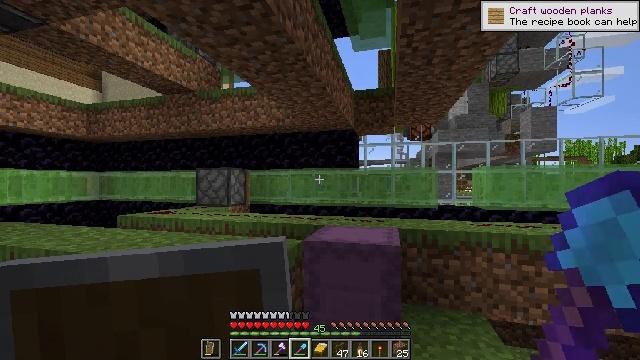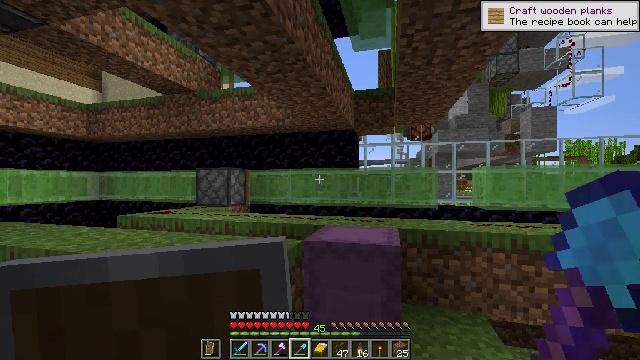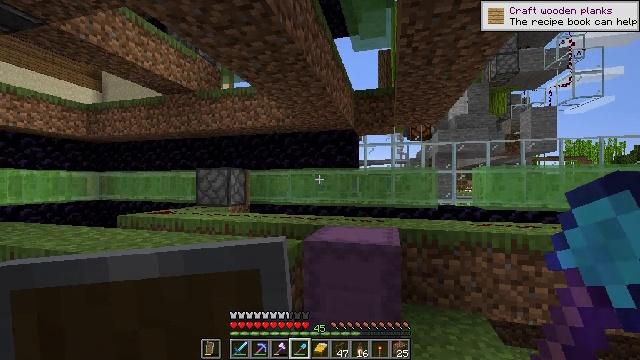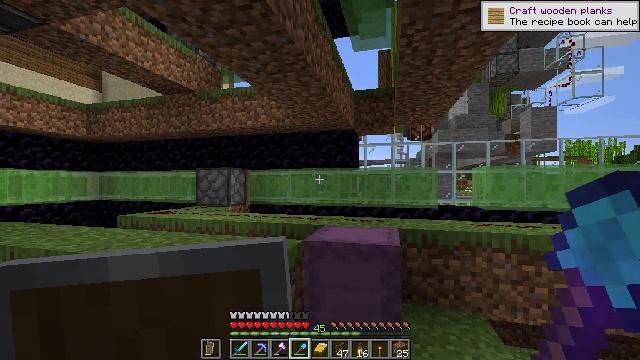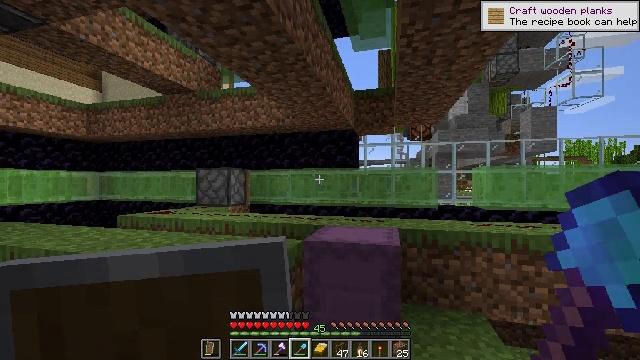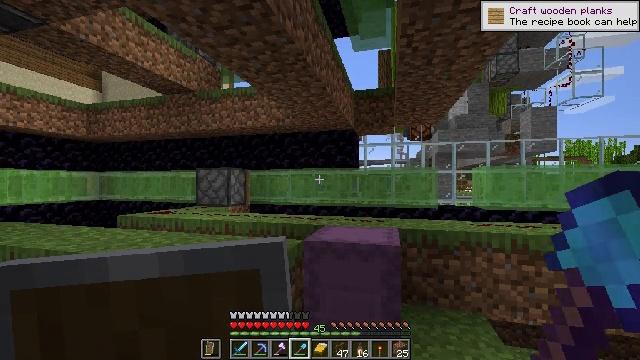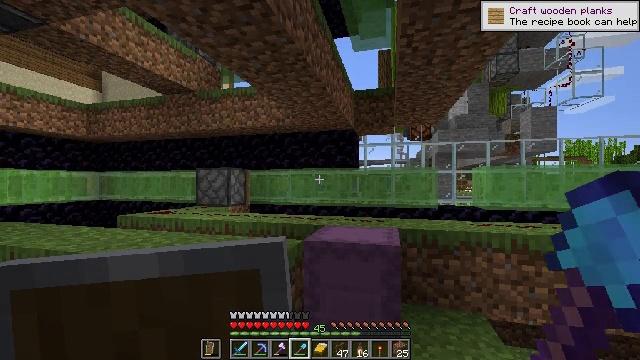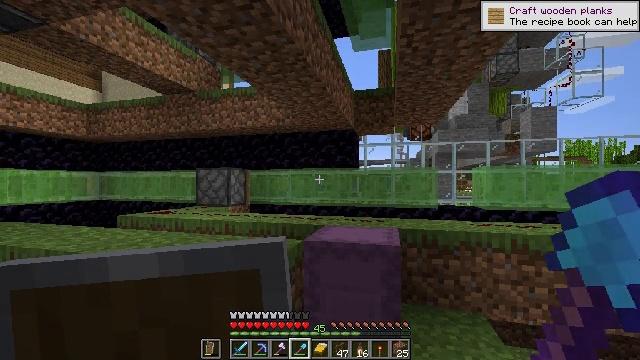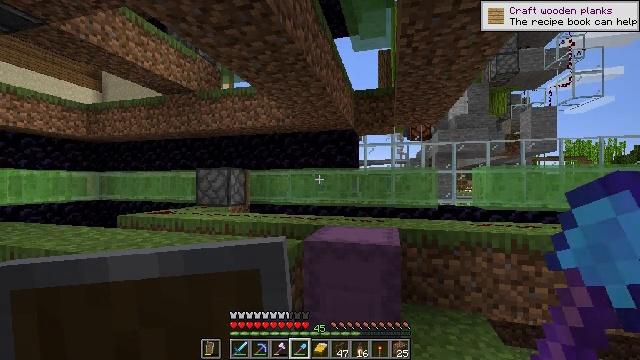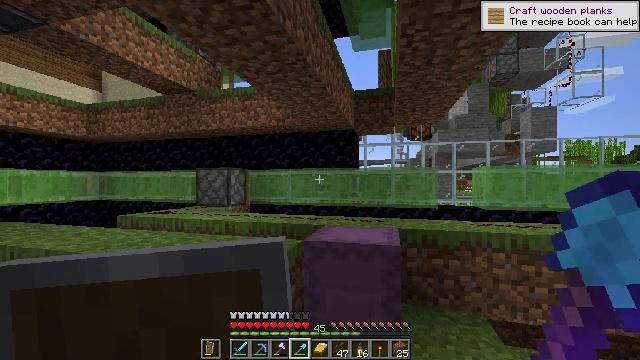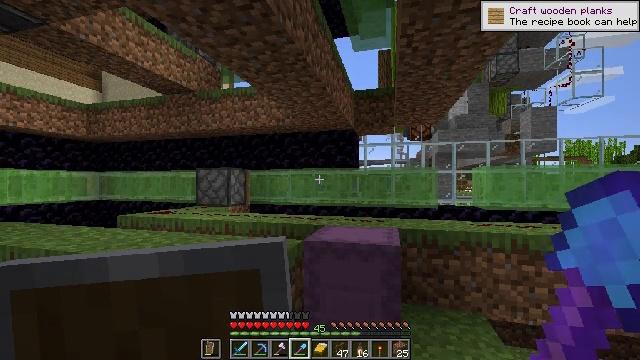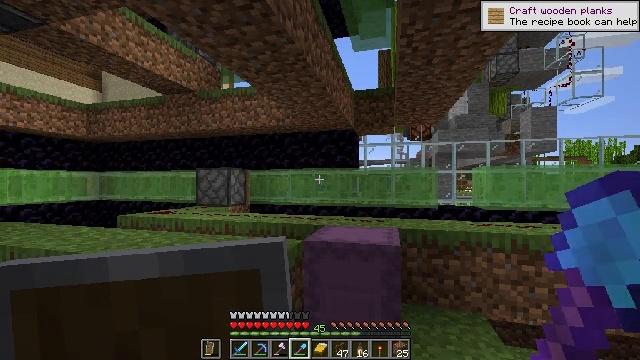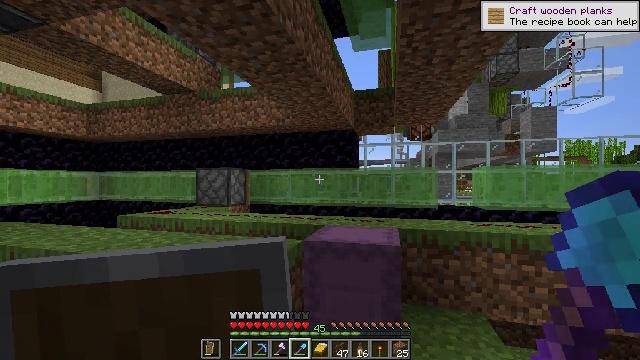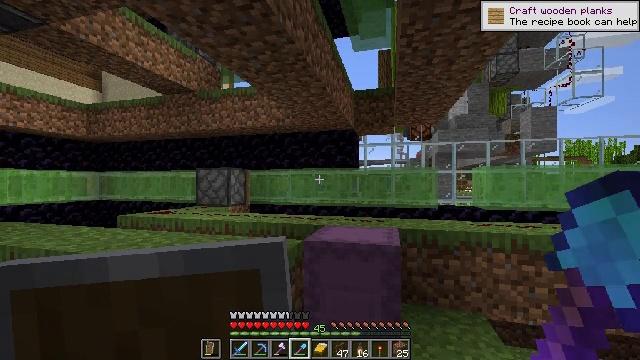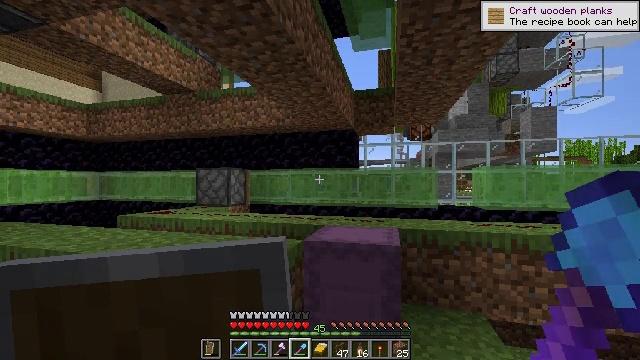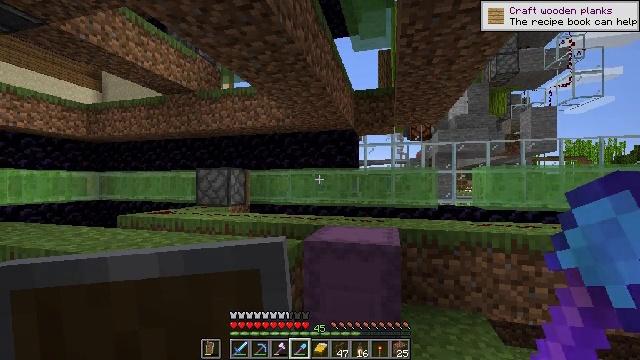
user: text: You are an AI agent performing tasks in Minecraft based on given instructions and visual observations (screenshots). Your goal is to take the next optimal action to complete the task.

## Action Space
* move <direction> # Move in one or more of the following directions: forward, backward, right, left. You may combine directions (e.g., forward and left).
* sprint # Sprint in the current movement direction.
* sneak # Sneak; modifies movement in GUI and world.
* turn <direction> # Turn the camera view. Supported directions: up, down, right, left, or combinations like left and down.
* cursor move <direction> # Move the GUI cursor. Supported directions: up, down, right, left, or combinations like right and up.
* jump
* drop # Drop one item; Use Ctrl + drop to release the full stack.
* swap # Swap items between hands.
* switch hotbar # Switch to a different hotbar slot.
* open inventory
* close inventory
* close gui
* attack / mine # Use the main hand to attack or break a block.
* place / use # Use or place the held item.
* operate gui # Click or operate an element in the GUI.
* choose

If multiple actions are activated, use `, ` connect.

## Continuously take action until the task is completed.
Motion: motion action
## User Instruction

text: Attack the sticky piston to retrieve it.
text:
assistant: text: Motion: no_op
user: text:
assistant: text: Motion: no_op
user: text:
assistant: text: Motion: no_op
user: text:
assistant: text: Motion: no_op
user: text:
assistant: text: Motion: no_op
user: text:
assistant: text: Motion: no_op
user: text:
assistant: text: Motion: no_op
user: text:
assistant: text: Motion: no_op
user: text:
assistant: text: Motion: no_op
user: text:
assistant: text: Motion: no_op
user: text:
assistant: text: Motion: no_op
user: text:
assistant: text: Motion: no_op
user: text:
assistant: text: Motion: no_op
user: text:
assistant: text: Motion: no_op
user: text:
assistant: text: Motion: no_op
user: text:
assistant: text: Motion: no_op
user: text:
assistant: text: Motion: no_op
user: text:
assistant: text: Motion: no_op
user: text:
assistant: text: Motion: no_op
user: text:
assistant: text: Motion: no_op
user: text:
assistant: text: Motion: no_op
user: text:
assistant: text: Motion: no_op
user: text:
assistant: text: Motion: no_op
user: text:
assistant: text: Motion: no_op
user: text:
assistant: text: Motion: no_op
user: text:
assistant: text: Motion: no_op
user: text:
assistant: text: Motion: no_op
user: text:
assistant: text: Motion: no_op
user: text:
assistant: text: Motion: no_op
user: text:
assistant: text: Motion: no_op